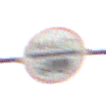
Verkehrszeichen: Mautpflicht
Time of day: MorningAfternoon
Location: Outdoor (Nature)
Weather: Overcast
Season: NotSpecified
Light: Natural